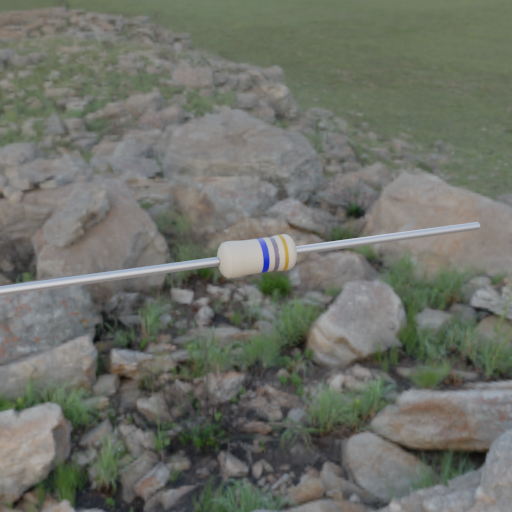
Resistor colour bands (in order): blue, gray, gold